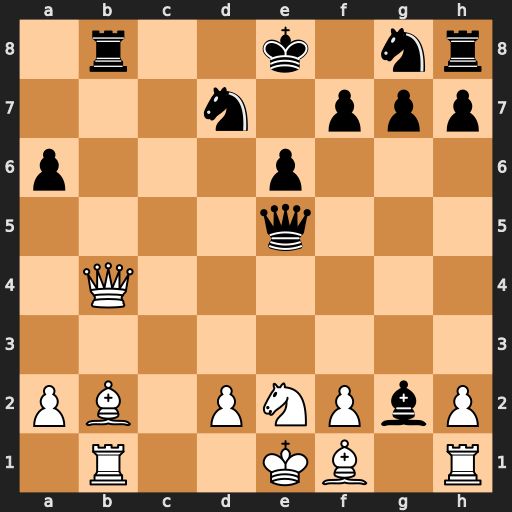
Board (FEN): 1r2k1nr/3n1ppp/p3p3/4q3/1Q6/8/PB1PNPbP/1R2KB1R
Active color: w
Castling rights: Kk
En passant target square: -
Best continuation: Bxe5 Rxb4 Rxb4 Bxh1 Bxg7 Ne7 Bxh8